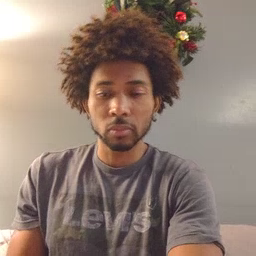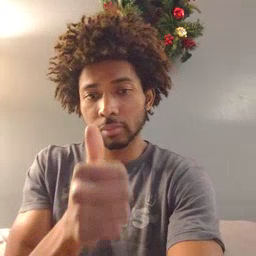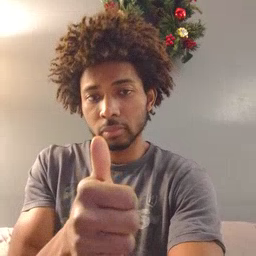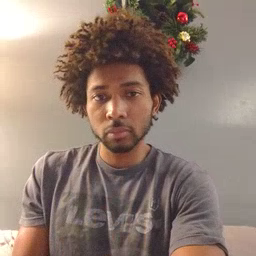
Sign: yourself